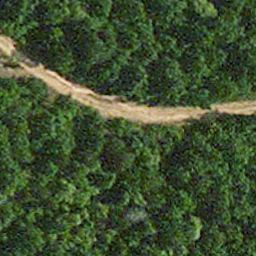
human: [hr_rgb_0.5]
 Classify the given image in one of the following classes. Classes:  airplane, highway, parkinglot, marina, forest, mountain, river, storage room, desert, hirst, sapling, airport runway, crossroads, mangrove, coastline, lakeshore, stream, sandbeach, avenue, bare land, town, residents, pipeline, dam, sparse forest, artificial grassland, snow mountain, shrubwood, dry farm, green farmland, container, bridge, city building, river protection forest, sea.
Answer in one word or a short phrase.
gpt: avenue